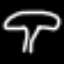
Label: mushroom